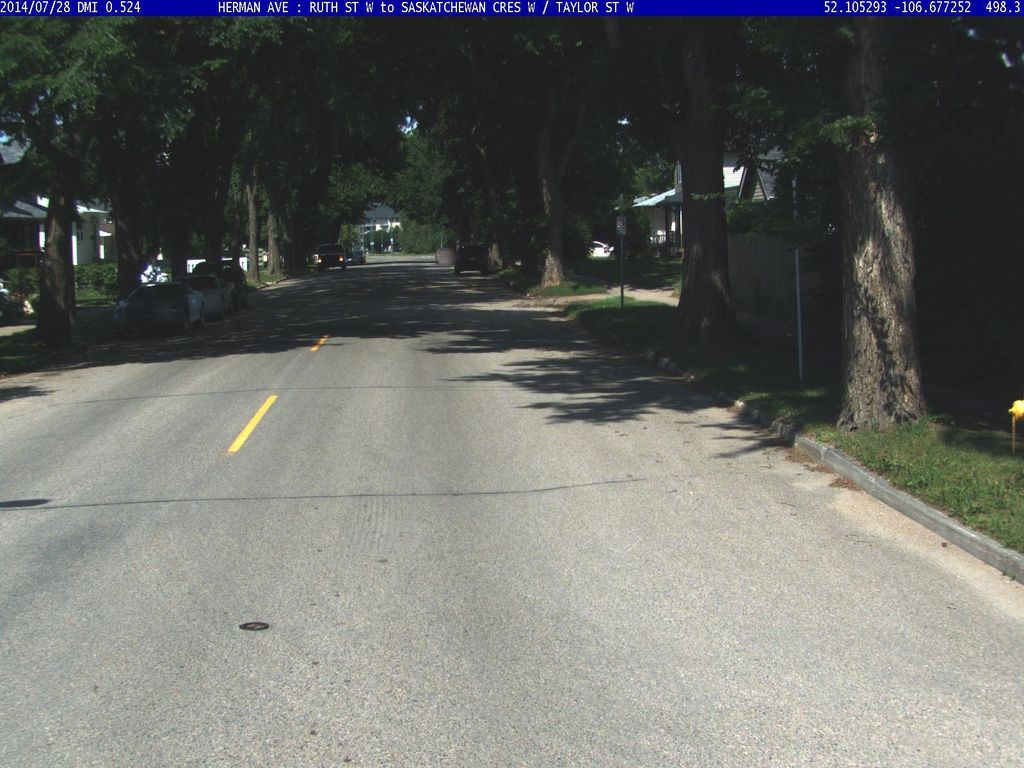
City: saskatoon